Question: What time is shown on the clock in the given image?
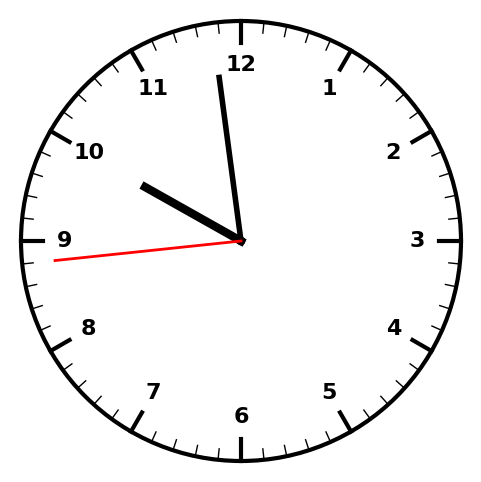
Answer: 09:58:44